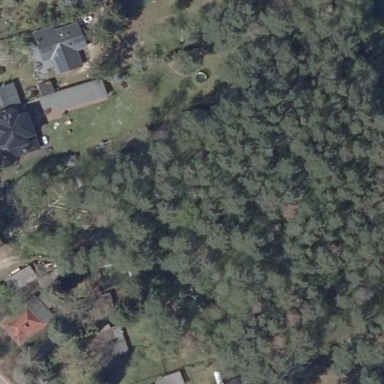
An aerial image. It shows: Forest area.